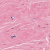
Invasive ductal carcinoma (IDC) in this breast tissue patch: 0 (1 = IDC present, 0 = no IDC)